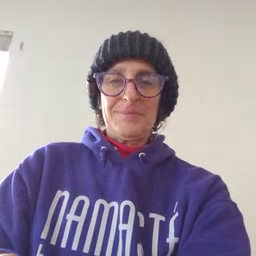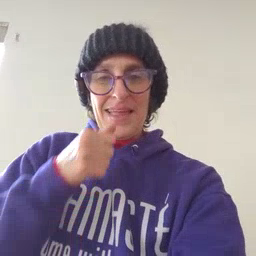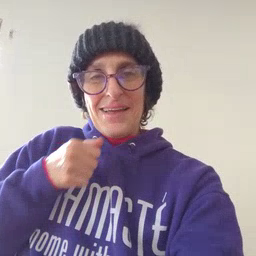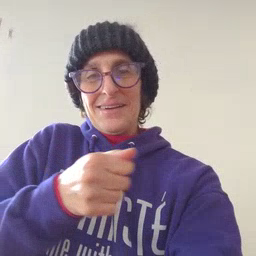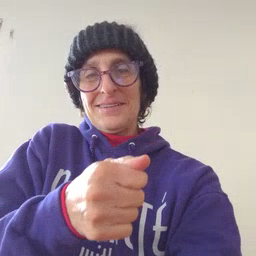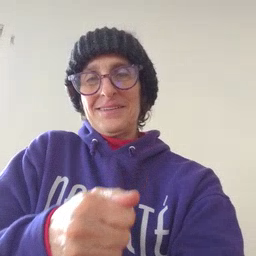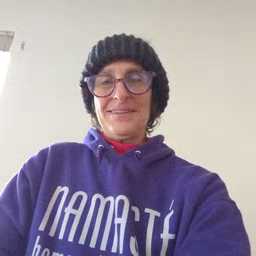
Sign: hide